Question:
How can I maximize the width of this program that I get on someone's tutorial.
here's the code:
'''
protected void onSizeChanged(int w, int h, int oldw, int oldh) {
width = (w < h)?w:h;
height = width; //for now square mazes
lineWidth = 1; //for now 1 pixel wide walls
cellWidth = (width - ((float)mazeSizeX*lineWidth)) / mazeSizeX;
totalCellWidth = cellWidth+lineWidth;
cellHeight = (height - ((float)mazeSizeY*lineWidth)) / mazeSizeY;
totalCellHeight = cellHeight+lineWidth;
gold.setTextSize(cellHeight*0.75f);
super.onSizeChanged(w, h, oldw, oldh);
'''
any answers will be appreciated thanks !
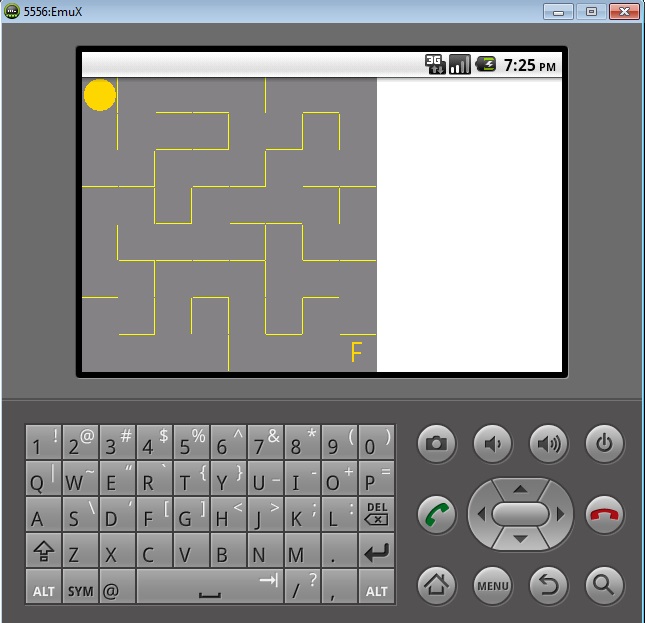
Answer: I just got an answer to this one :)
'''
//new value
height = width+(width/2);
'''